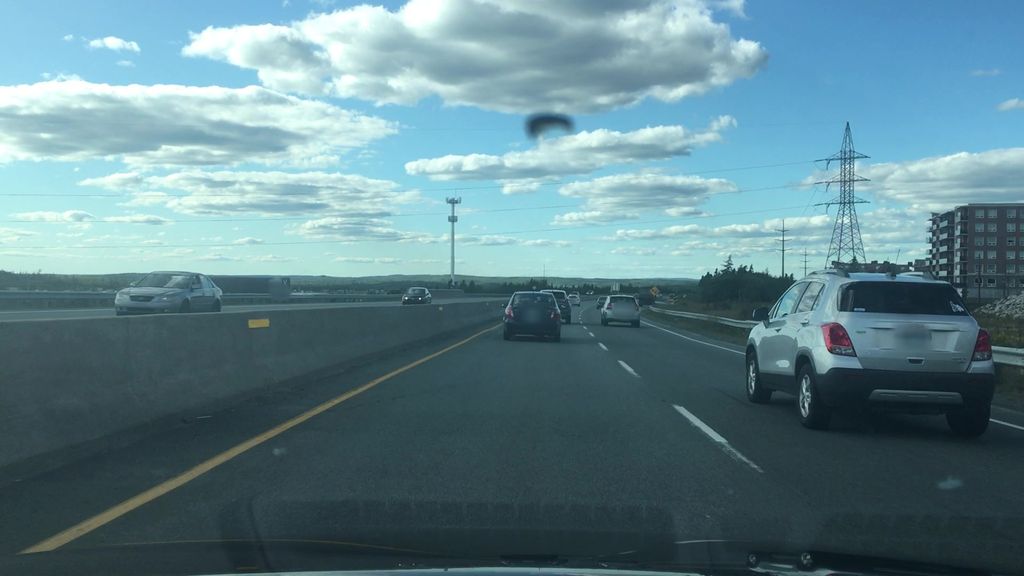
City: halifax